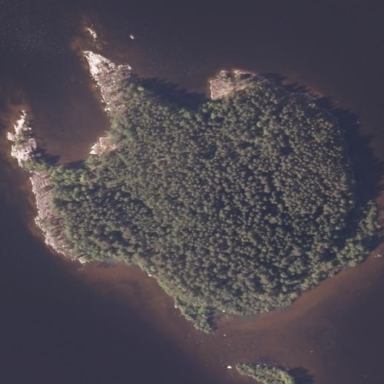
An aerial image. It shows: Evergreen needle-leaved woodland on islet.